Field crop: maize
Growth stage: 1
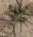
Species: salsola